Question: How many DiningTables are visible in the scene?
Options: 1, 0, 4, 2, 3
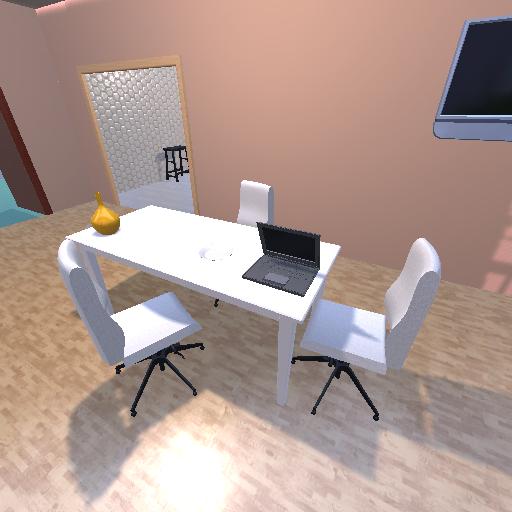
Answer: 1